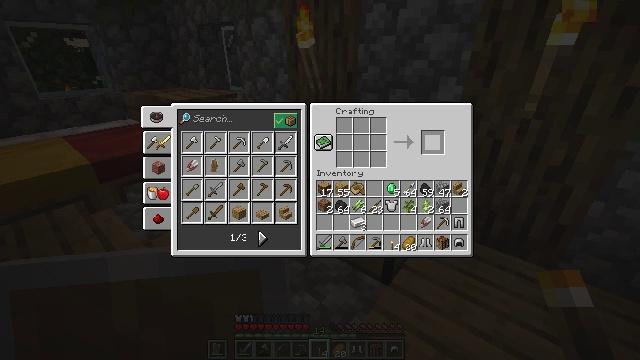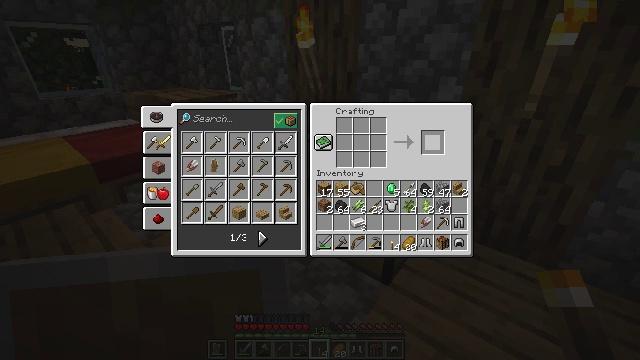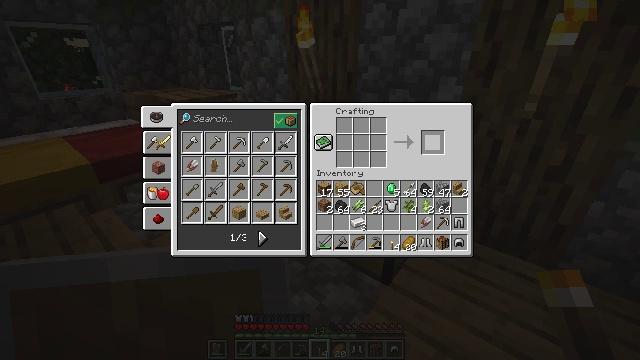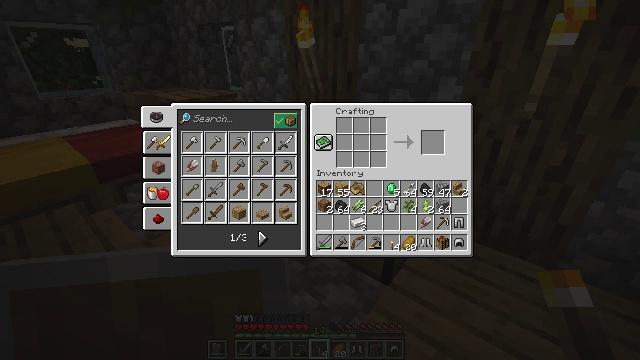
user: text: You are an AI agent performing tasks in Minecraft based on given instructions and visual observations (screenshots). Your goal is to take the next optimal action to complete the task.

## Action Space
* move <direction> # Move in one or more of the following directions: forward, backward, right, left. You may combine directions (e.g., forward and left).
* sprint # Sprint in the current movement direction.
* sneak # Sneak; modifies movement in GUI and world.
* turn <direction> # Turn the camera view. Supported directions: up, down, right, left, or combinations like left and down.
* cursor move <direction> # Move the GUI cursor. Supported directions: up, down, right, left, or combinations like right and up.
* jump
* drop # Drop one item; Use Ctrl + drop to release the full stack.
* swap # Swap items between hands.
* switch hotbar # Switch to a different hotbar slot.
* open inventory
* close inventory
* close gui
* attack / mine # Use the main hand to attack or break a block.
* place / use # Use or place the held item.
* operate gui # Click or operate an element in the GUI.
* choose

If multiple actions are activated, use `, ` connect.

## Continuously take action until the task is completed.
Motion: motion action
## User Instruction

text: Shear sheep after crafting shears.
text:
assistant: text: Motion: sneak
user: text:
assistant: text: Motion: no_op
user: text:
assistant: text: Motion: turn left
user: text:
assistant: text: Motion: no_op